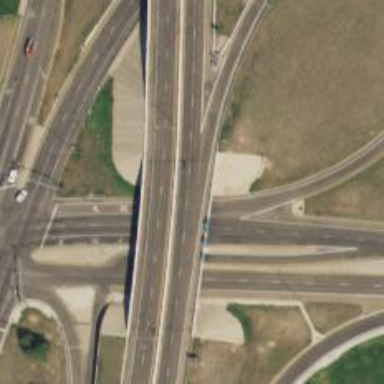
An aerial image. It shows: Motorway junction.